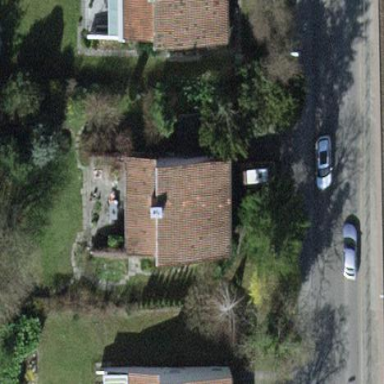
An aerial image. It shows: Detached building.